【题型】填空题　【知识点】解析几何　【难度】medium
如图，已知抛物线 \(E: y^2 = 2px (p>0)\) 的焦点为 \(F\)，过 \(F\) 且斜率为 1 的直线交 \(E\) 于 \(A,B\) 两点，线段 \(AB\) 的中点为 \(M\)，其垂直平分线交 \(x\) 轴于点 \(C\)，\(MN \perp y\) 轴于点 \(N\)。若四边形 \(CMNF\) 的面积等于 28，则 \(E\) 的方程为 \(\underline{\qquad}\)。

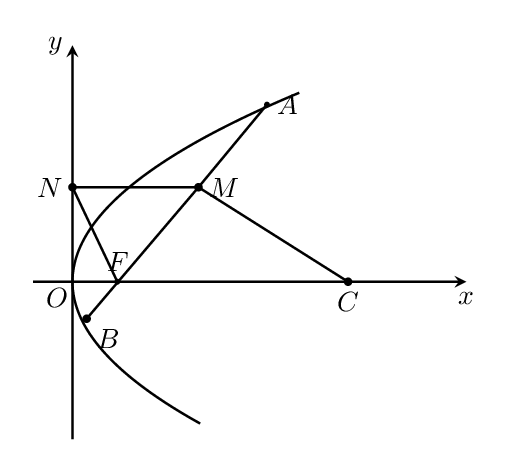
【解答】
\noindent
【答案】\( y^2 = 8x \)
\vspace{1em}
\noindent
【分析】作出辅助线，根据直线 \(AB\) 的斜率表达出梯形 \(CMNF\) 的上底和下底以及高，列出方程，求出 \(p=4\)，得到抛物线方程。
\vspace{1em}
\noindent
【详解】易知 \(F\left(\frac{p}{2},0\right)\)，直线 \(AB\) 的方程为 \(y = x - \frac{p}{2}\)，四边形 \(CMNF\) 为梯形，且 \(FC \parallel NM\)。
\vspace{0.5em}
\noindent
设 \(A(x_1,y_1)\)，\(B(x_2,y_2)\)，\(M(x_0,y_0)\)，则
\[
k_{AB} = \frac{y_1 - y_2}{x_1 - x_2} = \frac{y_1 - y_2}{\frac{y_1^2}{2p} - \frac{y_2^2}{2p}} = \frac{2p}{y_1 + y_2} = 1,
\]
所以 \(y_1 + y_2 = 2p\)，所以 \(y_0 = p\)。
\vspace{0.5em}
\noindent
作 \(MK \perp x\) 轴于点 \(K\)，则 \(|MK| = p\)。
\vspace{0.5em}
\noindent
因为直线 \(AB\) 的斜率为 1，所以 \(\triangle FMC\) 为等腰直角三角形，故 \(|FK| = |MK| = |KC| = p\)，所以 \(|MN| = |OF| + |FK| = \frac{3p}{2}\)，\(|FC| = 2p\)，
\vspace{0.5em}
\noindent
所以四边形 \(CMN\) 的面积为
\[
\frac{1}{2} \times \left( \frac{3p}{2} + 2p \right) \times p = 28,
\]
解得 \(p = 4\)，
\vspace{0.5em}
\noindent
故抛物线 \(E\) 的方程为 \(y^2 = 8x\)。

\vspace{1em}
\noindent
故答案为：\( y^2 = 8x \)。
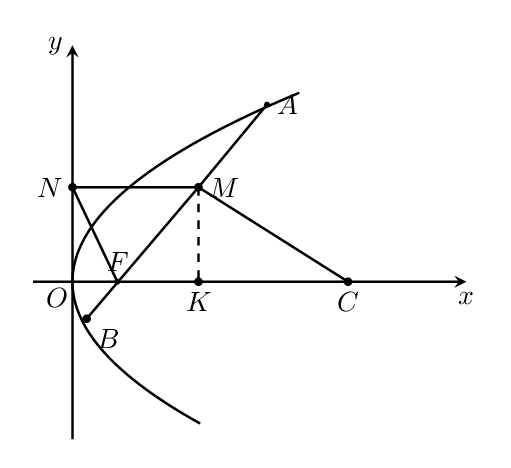